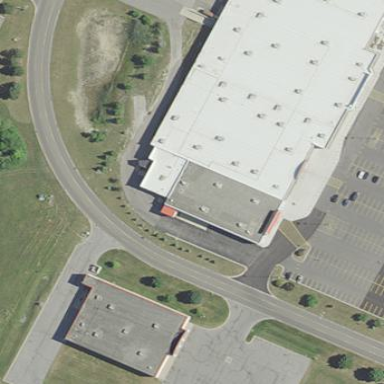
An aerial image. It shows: Building.